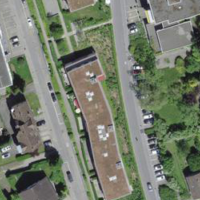
EUNIS habitat code: 55
Species observed at this site:
Geranium sanguineum